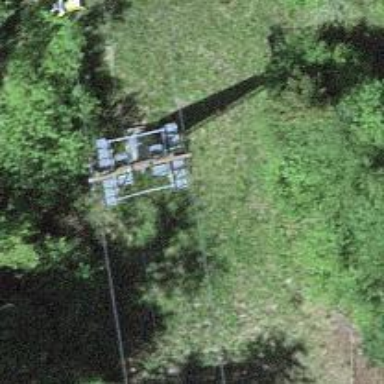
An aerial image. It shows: Pylon used for aerialway.